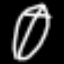
Label: leaf